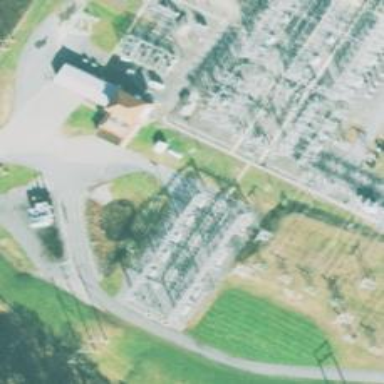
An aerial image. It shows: Switch for power supply.